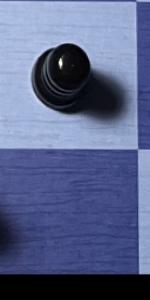
Label: Empty